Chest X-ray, AP view. Patient: 56 years old, sex F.
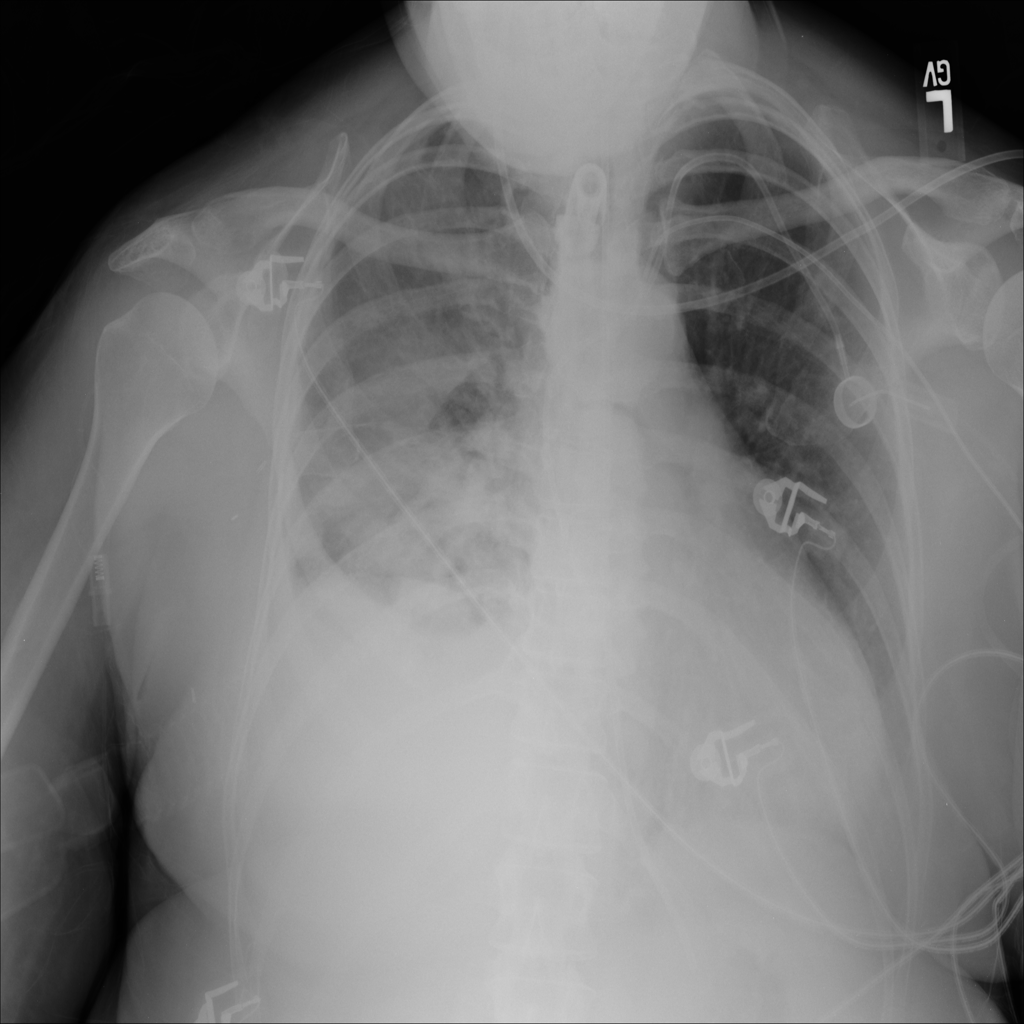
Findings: Infiltration